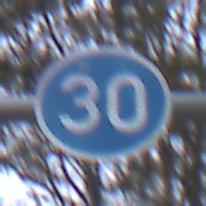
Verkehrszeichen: VorgeschriebeneMindestgeschwindigkeit
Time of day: MorningAfternoon
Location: Outdoor (Urban)
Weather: Overcast
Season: NotSpecified
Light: Natural